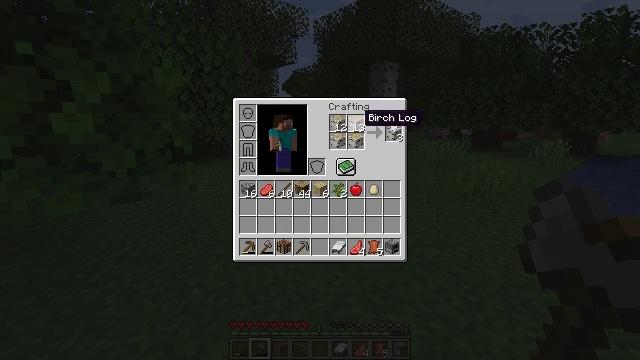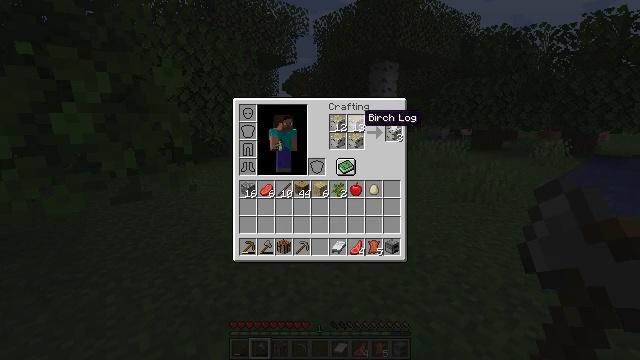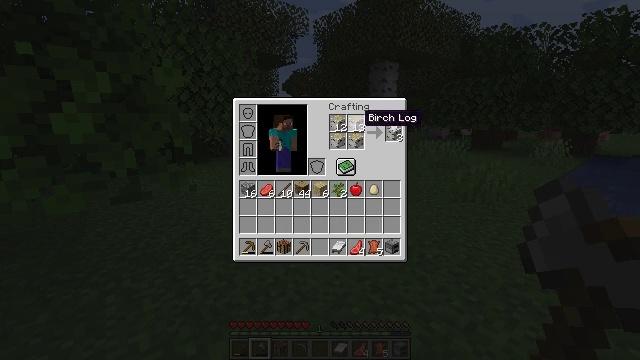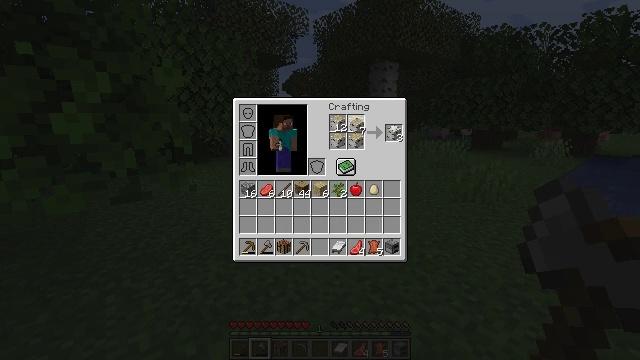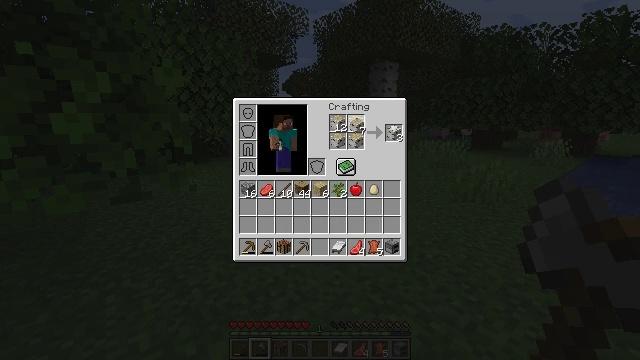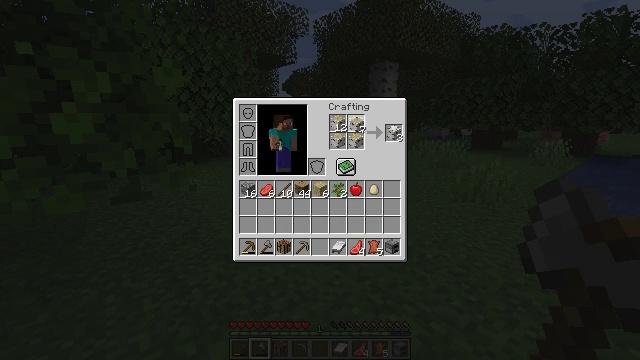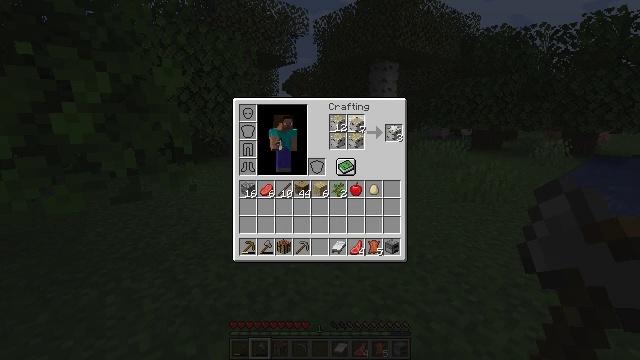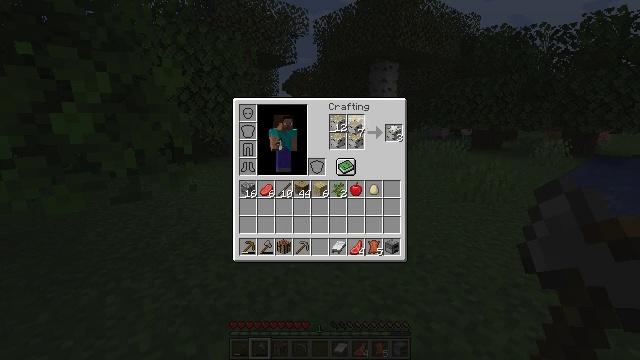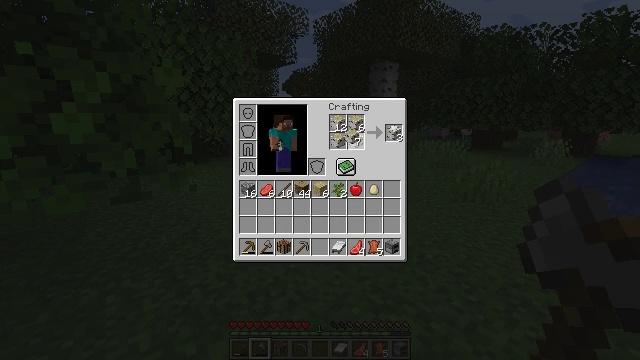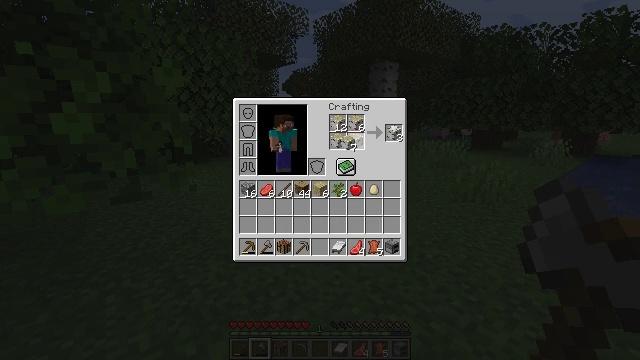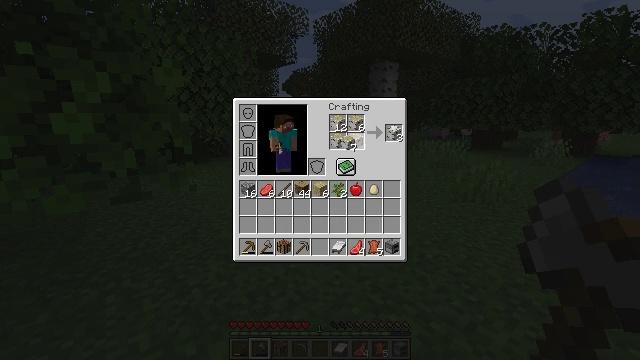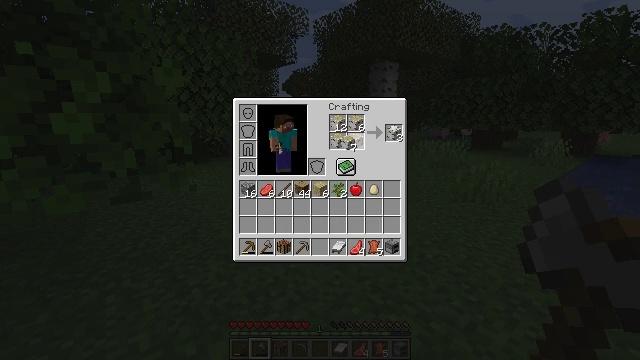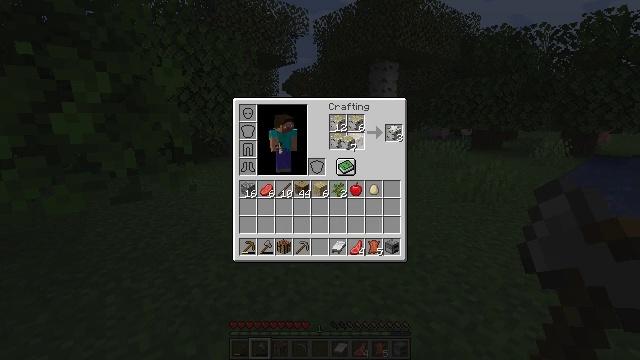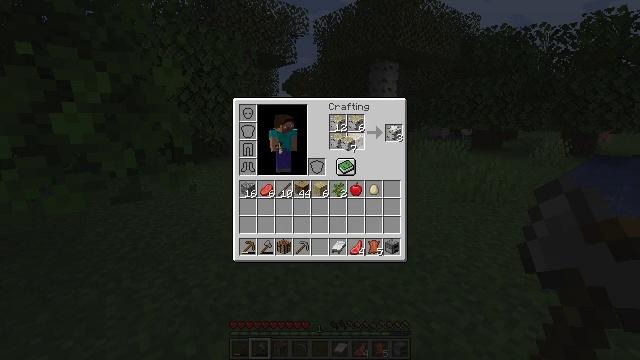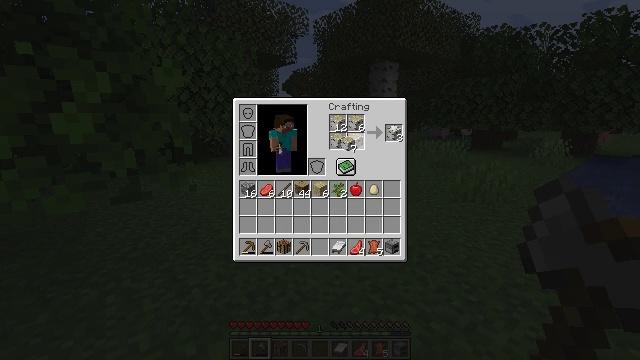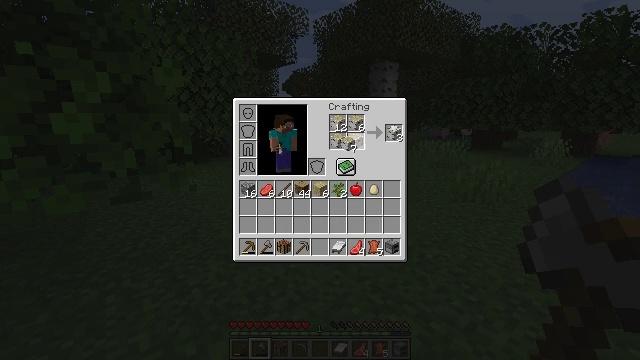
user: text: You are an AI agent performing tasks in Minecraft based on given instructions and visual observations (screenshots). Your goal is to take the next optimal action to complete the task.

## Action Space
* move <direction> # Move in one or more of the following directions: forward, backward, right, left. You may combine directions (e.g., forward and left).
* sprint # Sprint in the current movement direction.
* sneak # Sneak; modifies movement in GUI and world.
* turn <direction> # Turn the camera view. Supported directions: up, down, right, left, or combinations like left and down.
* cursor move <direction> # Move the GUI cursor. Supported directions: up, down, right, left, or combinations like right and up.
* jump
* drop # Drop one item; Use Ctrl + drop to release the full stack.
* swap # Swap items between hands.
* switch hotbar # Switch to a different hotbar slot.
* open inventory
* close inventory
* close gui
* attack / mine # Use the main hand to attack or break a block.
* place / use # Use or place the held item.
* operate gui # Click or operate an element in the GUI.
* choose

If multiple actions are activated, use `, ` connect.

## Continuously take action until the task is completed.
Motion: motion action
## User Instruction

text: Convert birch logs to birch wood.
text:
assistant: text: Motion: no_op
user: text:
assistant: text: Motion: no_op
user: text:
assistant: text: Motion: choose
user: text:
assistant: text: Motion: choose
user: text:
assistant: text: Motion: no_op
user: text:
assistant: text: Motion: no_op
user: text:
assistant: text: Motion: no_op
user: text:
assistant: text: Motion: cursor move down
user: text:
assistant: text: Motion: no_op
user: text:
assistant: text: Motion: no_op
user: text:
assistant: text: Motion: no_op
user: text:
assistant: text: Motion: no_op
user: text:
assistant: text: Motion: no_op
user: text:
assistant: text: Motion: no_op
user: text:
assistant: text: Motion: no_op
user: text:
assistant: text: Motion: no_op
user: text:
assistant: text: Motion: no_op
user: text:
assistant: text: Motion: no_op
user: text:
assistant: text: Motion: no_op
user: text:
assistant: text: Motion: no_op
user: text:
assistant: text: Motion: no_op
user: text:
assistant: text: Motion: no_op
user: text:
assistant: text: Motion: operate gui
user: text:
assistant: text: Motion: operate gui
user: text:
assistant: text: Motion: operate gui
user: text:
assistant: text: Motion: no_op
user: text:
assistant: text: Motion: no_op
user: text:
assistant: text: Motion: no_op
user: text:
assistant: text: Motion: no_op
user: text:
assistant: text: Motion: no_op